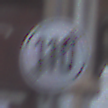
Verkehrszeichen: EndeGeschwindigkeit110
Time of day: MorningAfternoon
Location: Outdoor (Urban)
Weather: PartlyCloudy
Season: NotSpecified
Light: Natural